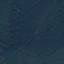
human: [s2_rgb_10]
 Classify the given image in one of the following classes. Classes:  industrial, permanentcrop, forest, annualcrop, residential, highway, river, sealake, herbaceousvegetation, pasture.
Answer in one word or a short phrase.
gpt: Forest